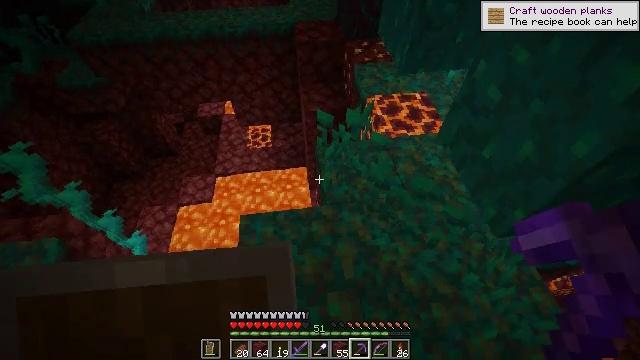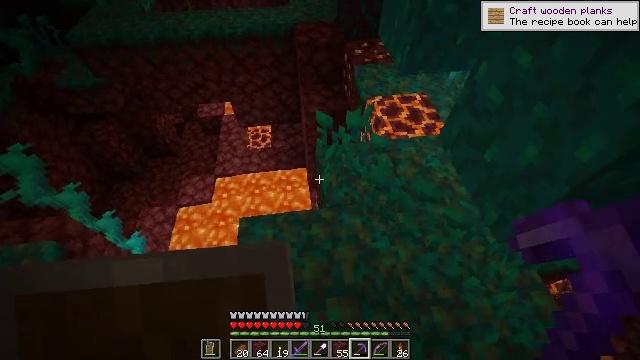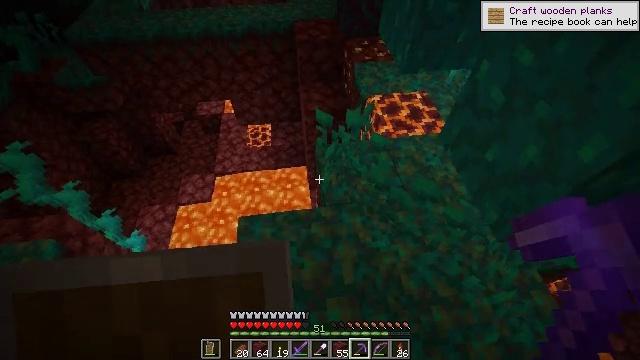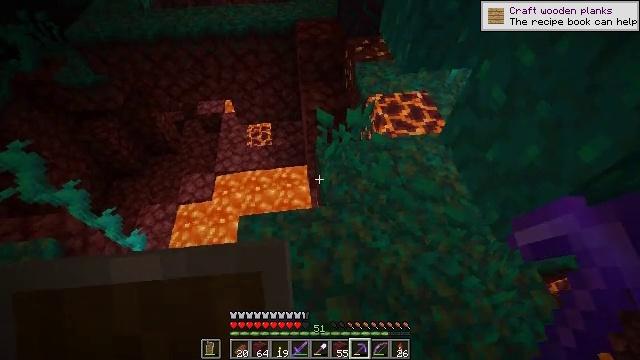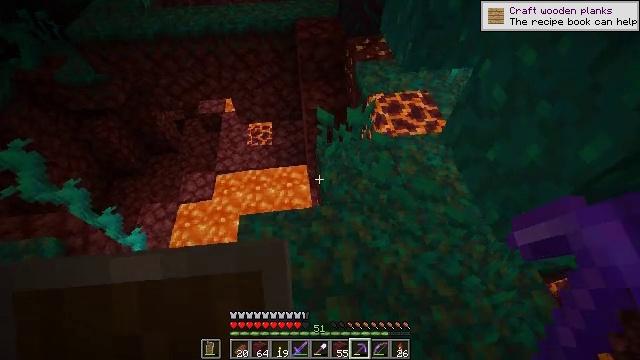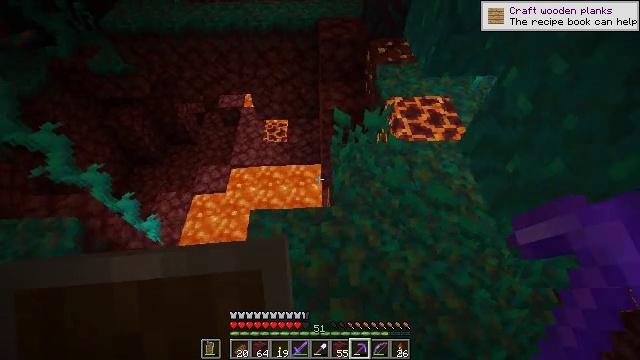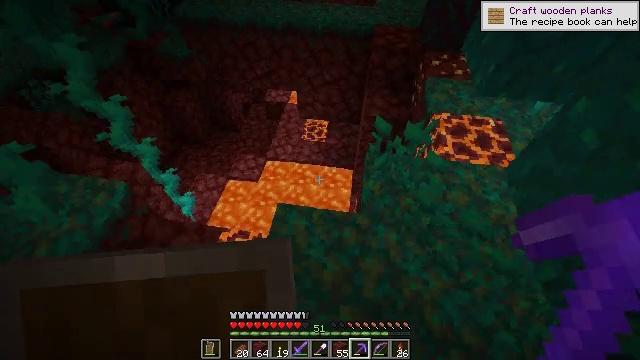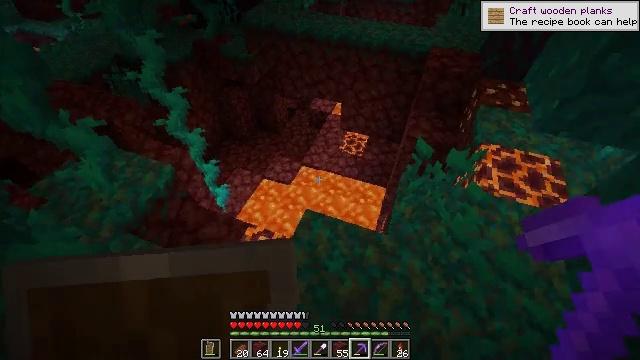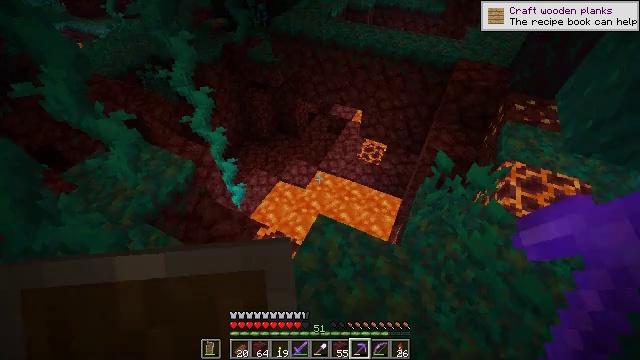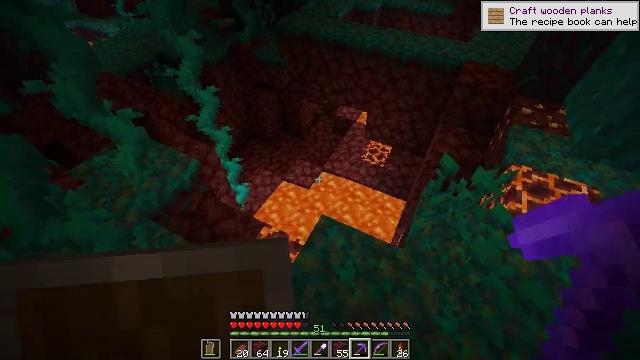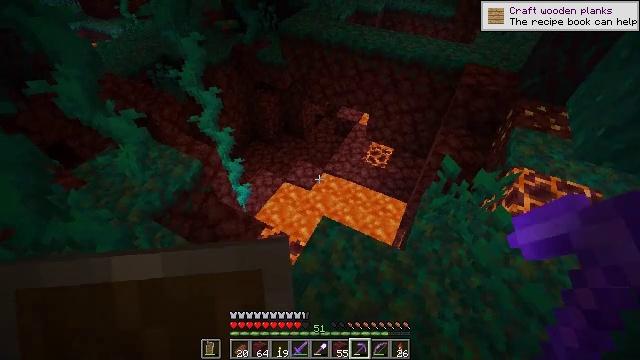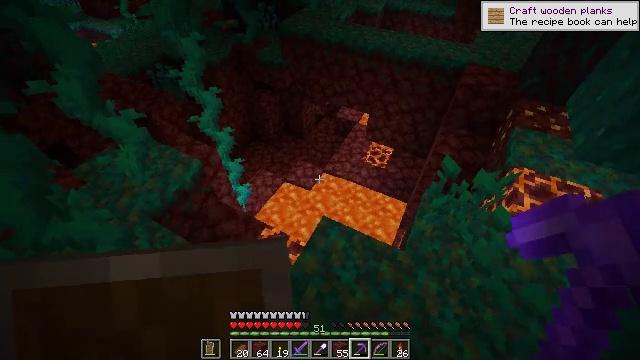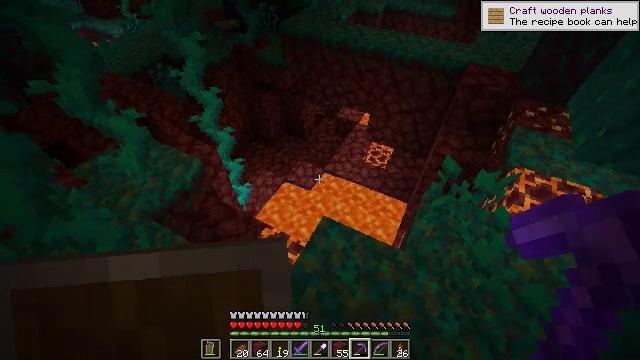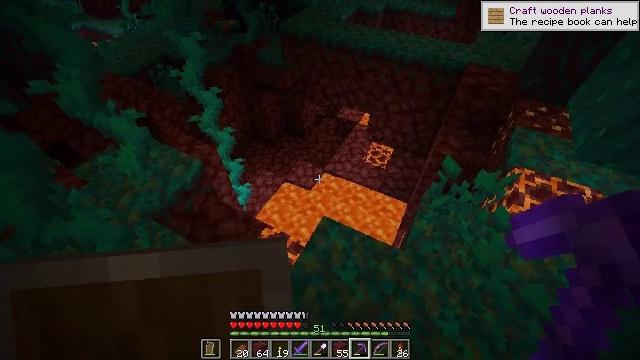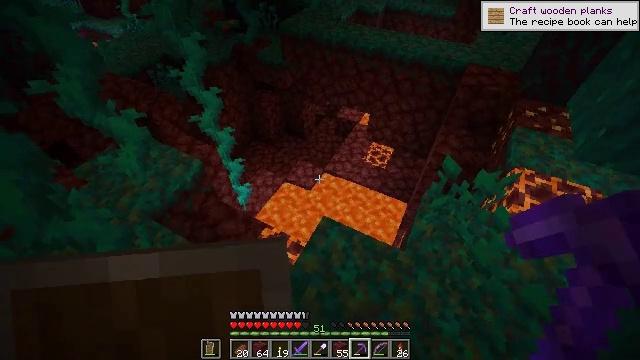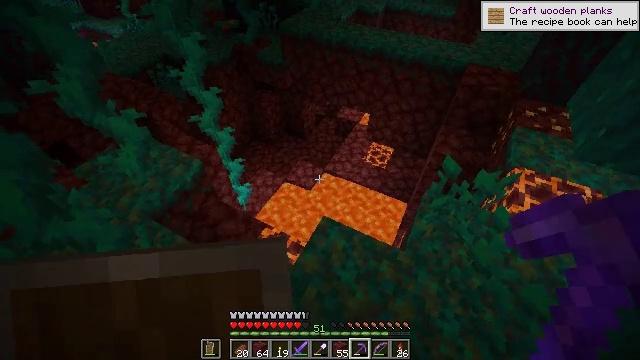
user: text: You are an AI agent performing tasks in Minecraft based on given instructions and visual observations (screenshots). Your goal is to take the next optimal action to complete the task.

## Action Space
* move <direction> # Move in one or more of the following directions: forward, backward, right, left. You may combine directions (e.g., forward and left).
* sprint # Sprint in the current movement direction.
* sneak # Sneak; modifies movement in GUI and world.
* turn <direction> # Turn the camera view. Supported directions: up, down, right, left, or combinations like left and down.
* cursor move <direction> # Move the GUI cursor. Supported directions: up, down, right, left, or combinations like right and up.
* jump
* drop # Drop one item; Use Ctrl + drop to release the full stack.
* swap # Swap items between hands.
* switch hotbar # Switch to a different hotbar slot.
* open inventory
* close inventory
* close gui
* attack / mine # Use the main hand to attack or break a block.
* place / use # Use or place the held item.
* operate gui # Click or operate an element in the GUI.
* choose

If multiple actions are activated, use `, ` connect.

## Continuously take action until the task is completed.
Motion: motion action
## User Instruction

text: Dig up netherrack with a pickaxe.
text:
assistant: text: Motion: no_op
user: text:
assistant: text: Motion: no_op
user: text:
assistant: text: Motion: no_op
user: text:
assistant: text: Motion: no_op
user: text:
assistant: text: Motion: turn left
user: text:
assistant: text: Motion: turn left
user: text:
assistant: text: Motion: turn left and up
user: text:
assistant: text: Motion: turn left and up
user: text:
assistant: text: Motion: turn left
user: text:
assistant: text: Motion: no_op
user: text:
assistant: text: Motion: no_op
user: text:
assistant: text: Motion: no_op
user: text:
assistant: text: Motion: no_op
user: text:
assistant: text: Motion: no_op
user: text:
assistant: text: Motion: no_op
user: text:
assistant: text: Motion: no_op
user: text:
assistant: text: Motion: turn right
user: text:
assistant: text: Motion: turn right
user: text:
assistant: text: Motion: turn right
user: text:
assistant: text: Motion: turn right and up
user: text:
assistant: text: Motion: turn right and up
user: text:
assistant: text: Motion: turn right
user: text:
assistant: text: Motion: turn right
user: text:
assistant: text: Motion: turn right
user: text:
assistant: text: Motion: turn right
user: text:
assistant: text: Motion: no_op
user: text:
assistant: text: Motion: no_op
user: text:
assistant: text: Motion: no_op
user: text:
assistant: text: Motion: turn right
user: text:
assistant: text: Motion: turn right